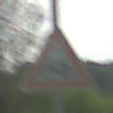
Verkehrszeichen: RadverkehrRechts
Umgebung: Outdoor, Nature
Tageszeit: MorningAfternoon
Wetter: PartlyCloudy
Licht: Natural
Jahreszeit: NotSpecified
Kontrast: HighContrast